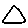
Label: triangle